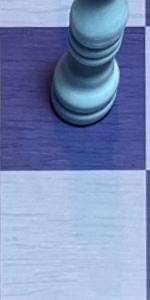
Label: Empty